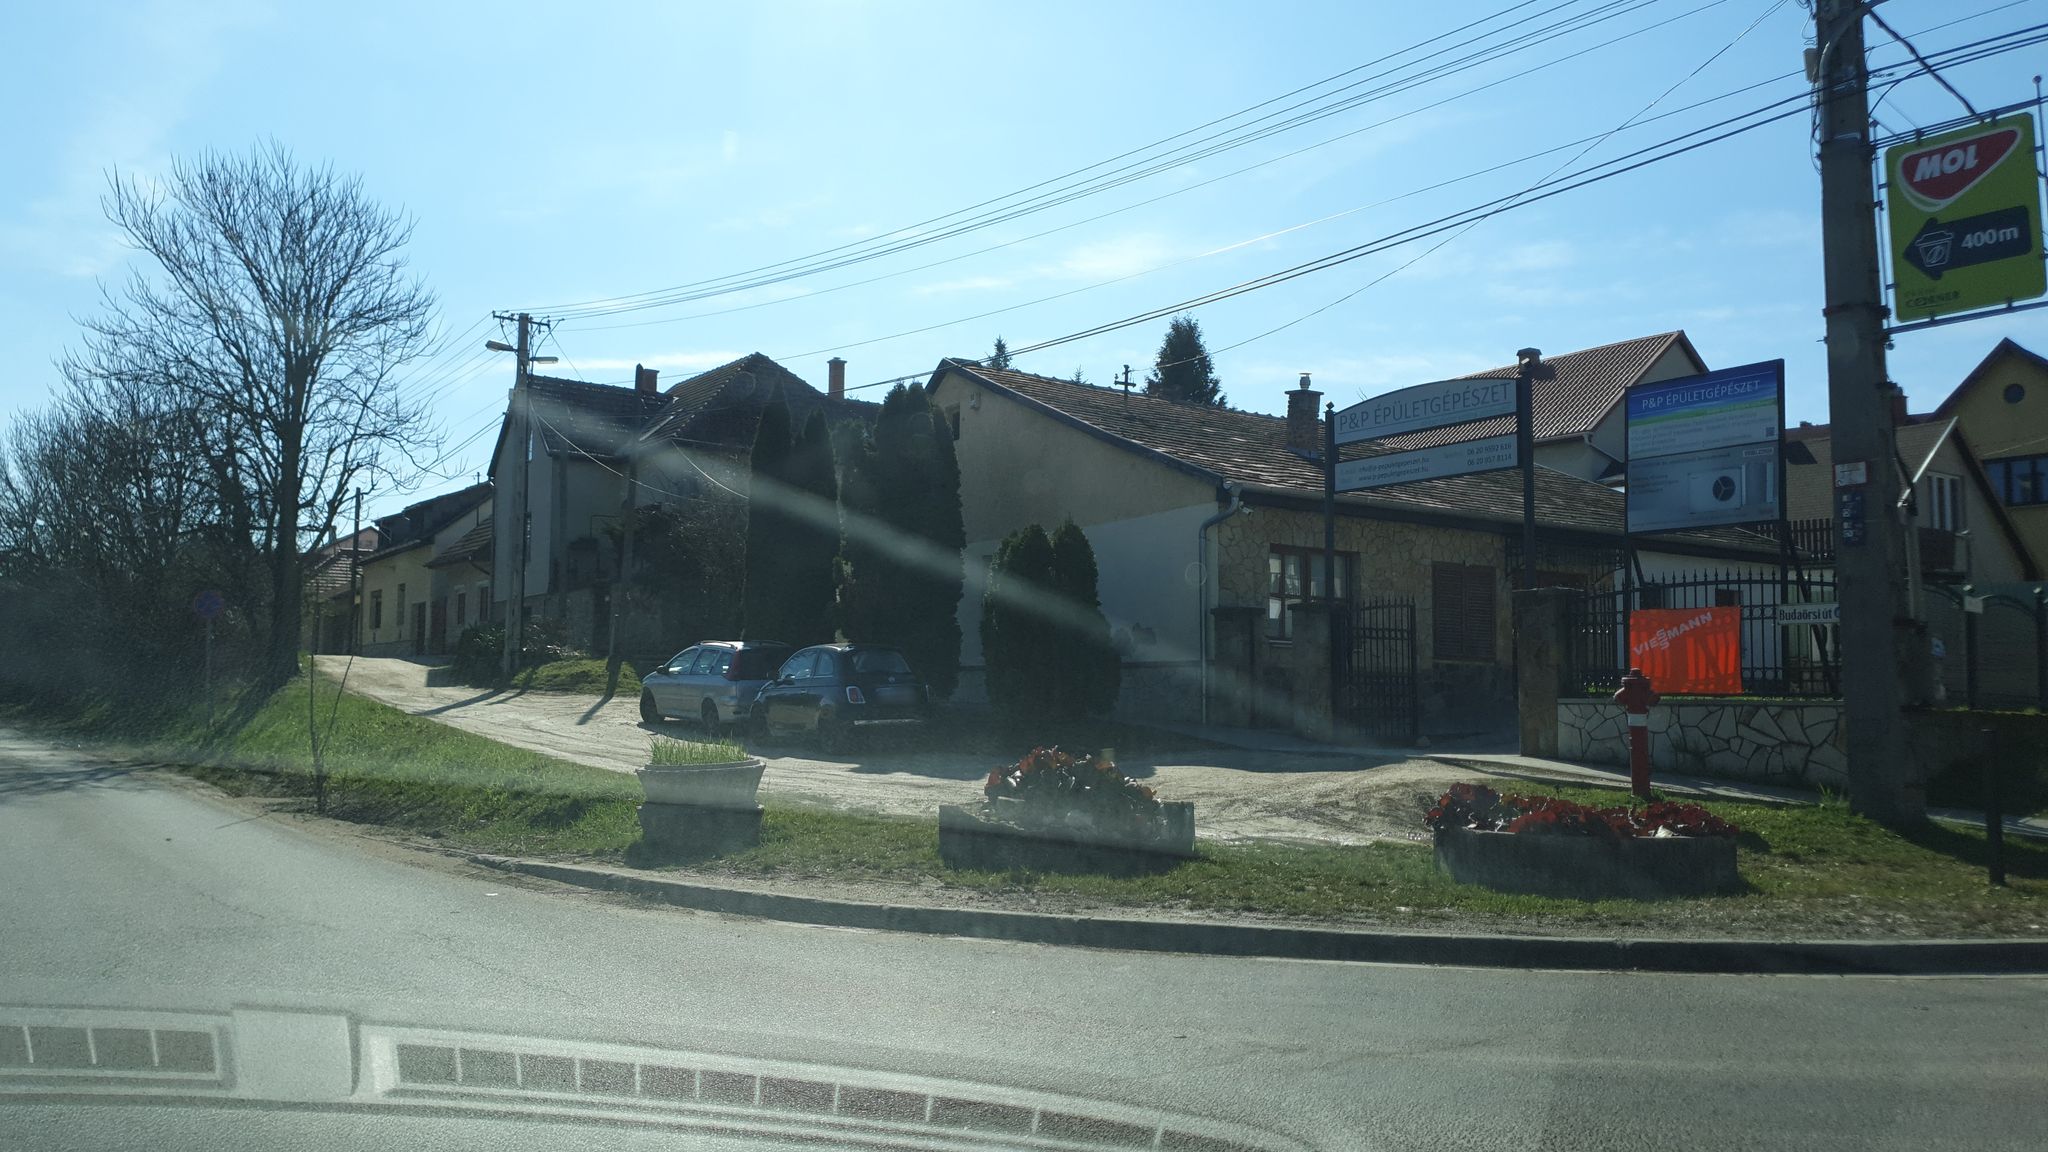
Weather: clear
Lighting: day
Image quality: good
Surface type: driving surface
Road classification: secondary
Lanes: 2.0
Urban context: suburban or peri-urban
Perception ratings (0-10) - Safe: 5.04, Lively: 5.88, Beautiful: 4.65, Boring: 4.55, Depressing: 6.42, Wealthy: 2